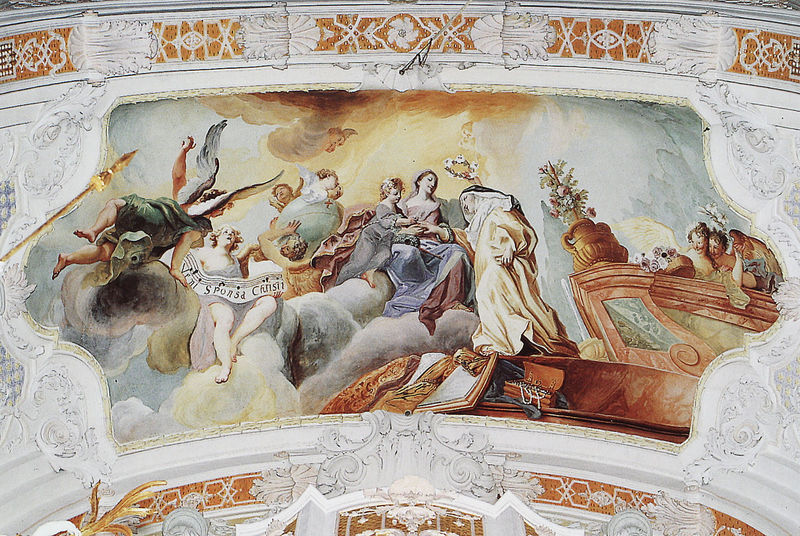
Titel: Deckenfresken der Klosterkirche Fürstenfeld
Künstler: Cosmas Damian Asam
Standort: Fürstenfeldbruck, Kloster Fürstenfeld (EU - D - Bayern)
Schlagwörter: gemälde, himmel, weiß, wolken, blume, blumen, frau, pastell, blüten, malerei, ornament, kirche, gold, rokoko, boot, engel, deutschland, kübel, schrift, noten, blue, celebration, church, crown, lanze, men, ornate, people, red, religious, robes, white, women, dress, girls, green, painting, wall, woman, yellow, korb, stuck, plant, pot, vase, truhe, gefäß, krank, buch, nonne, ehefrau, kranz, flower, christus, teufel, angel, angels, cloud, clouds, greek, heaven, man, roman, sky, orange, blumenkranz, child, feet, speer, fresko, light, schatulle, putten, maria, purple, mother, saint, photo, wings, children, human, leaves, music, wreath, deckenmalerei, jesus, ceiling, art, colours, box, schriftband, religion, god, vermählung, book, christ, fresco, deckenfresko, globe, humans, christian, mary, quadraturmalerei, krankz, arrow, wing, mural, latin, photograph, truke, babies, banner, halo, singing, spear, virgin mary, wloken, nun, chris, sponsa, song, sponsa christi, weib christi, veni, christi, splant, gods, classical, latin banner, hfeet, wonmen, ceileng